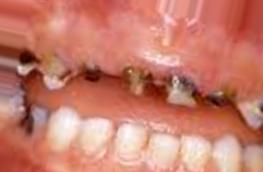
Condition: Caries